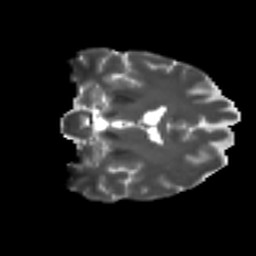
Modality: T2w
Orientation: coronal
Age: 34
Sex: female
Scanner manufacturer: ge
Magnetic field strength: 3 T
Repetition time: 7.8 s
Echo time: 0.0606 s